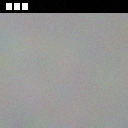
Screen state: on